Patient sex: M
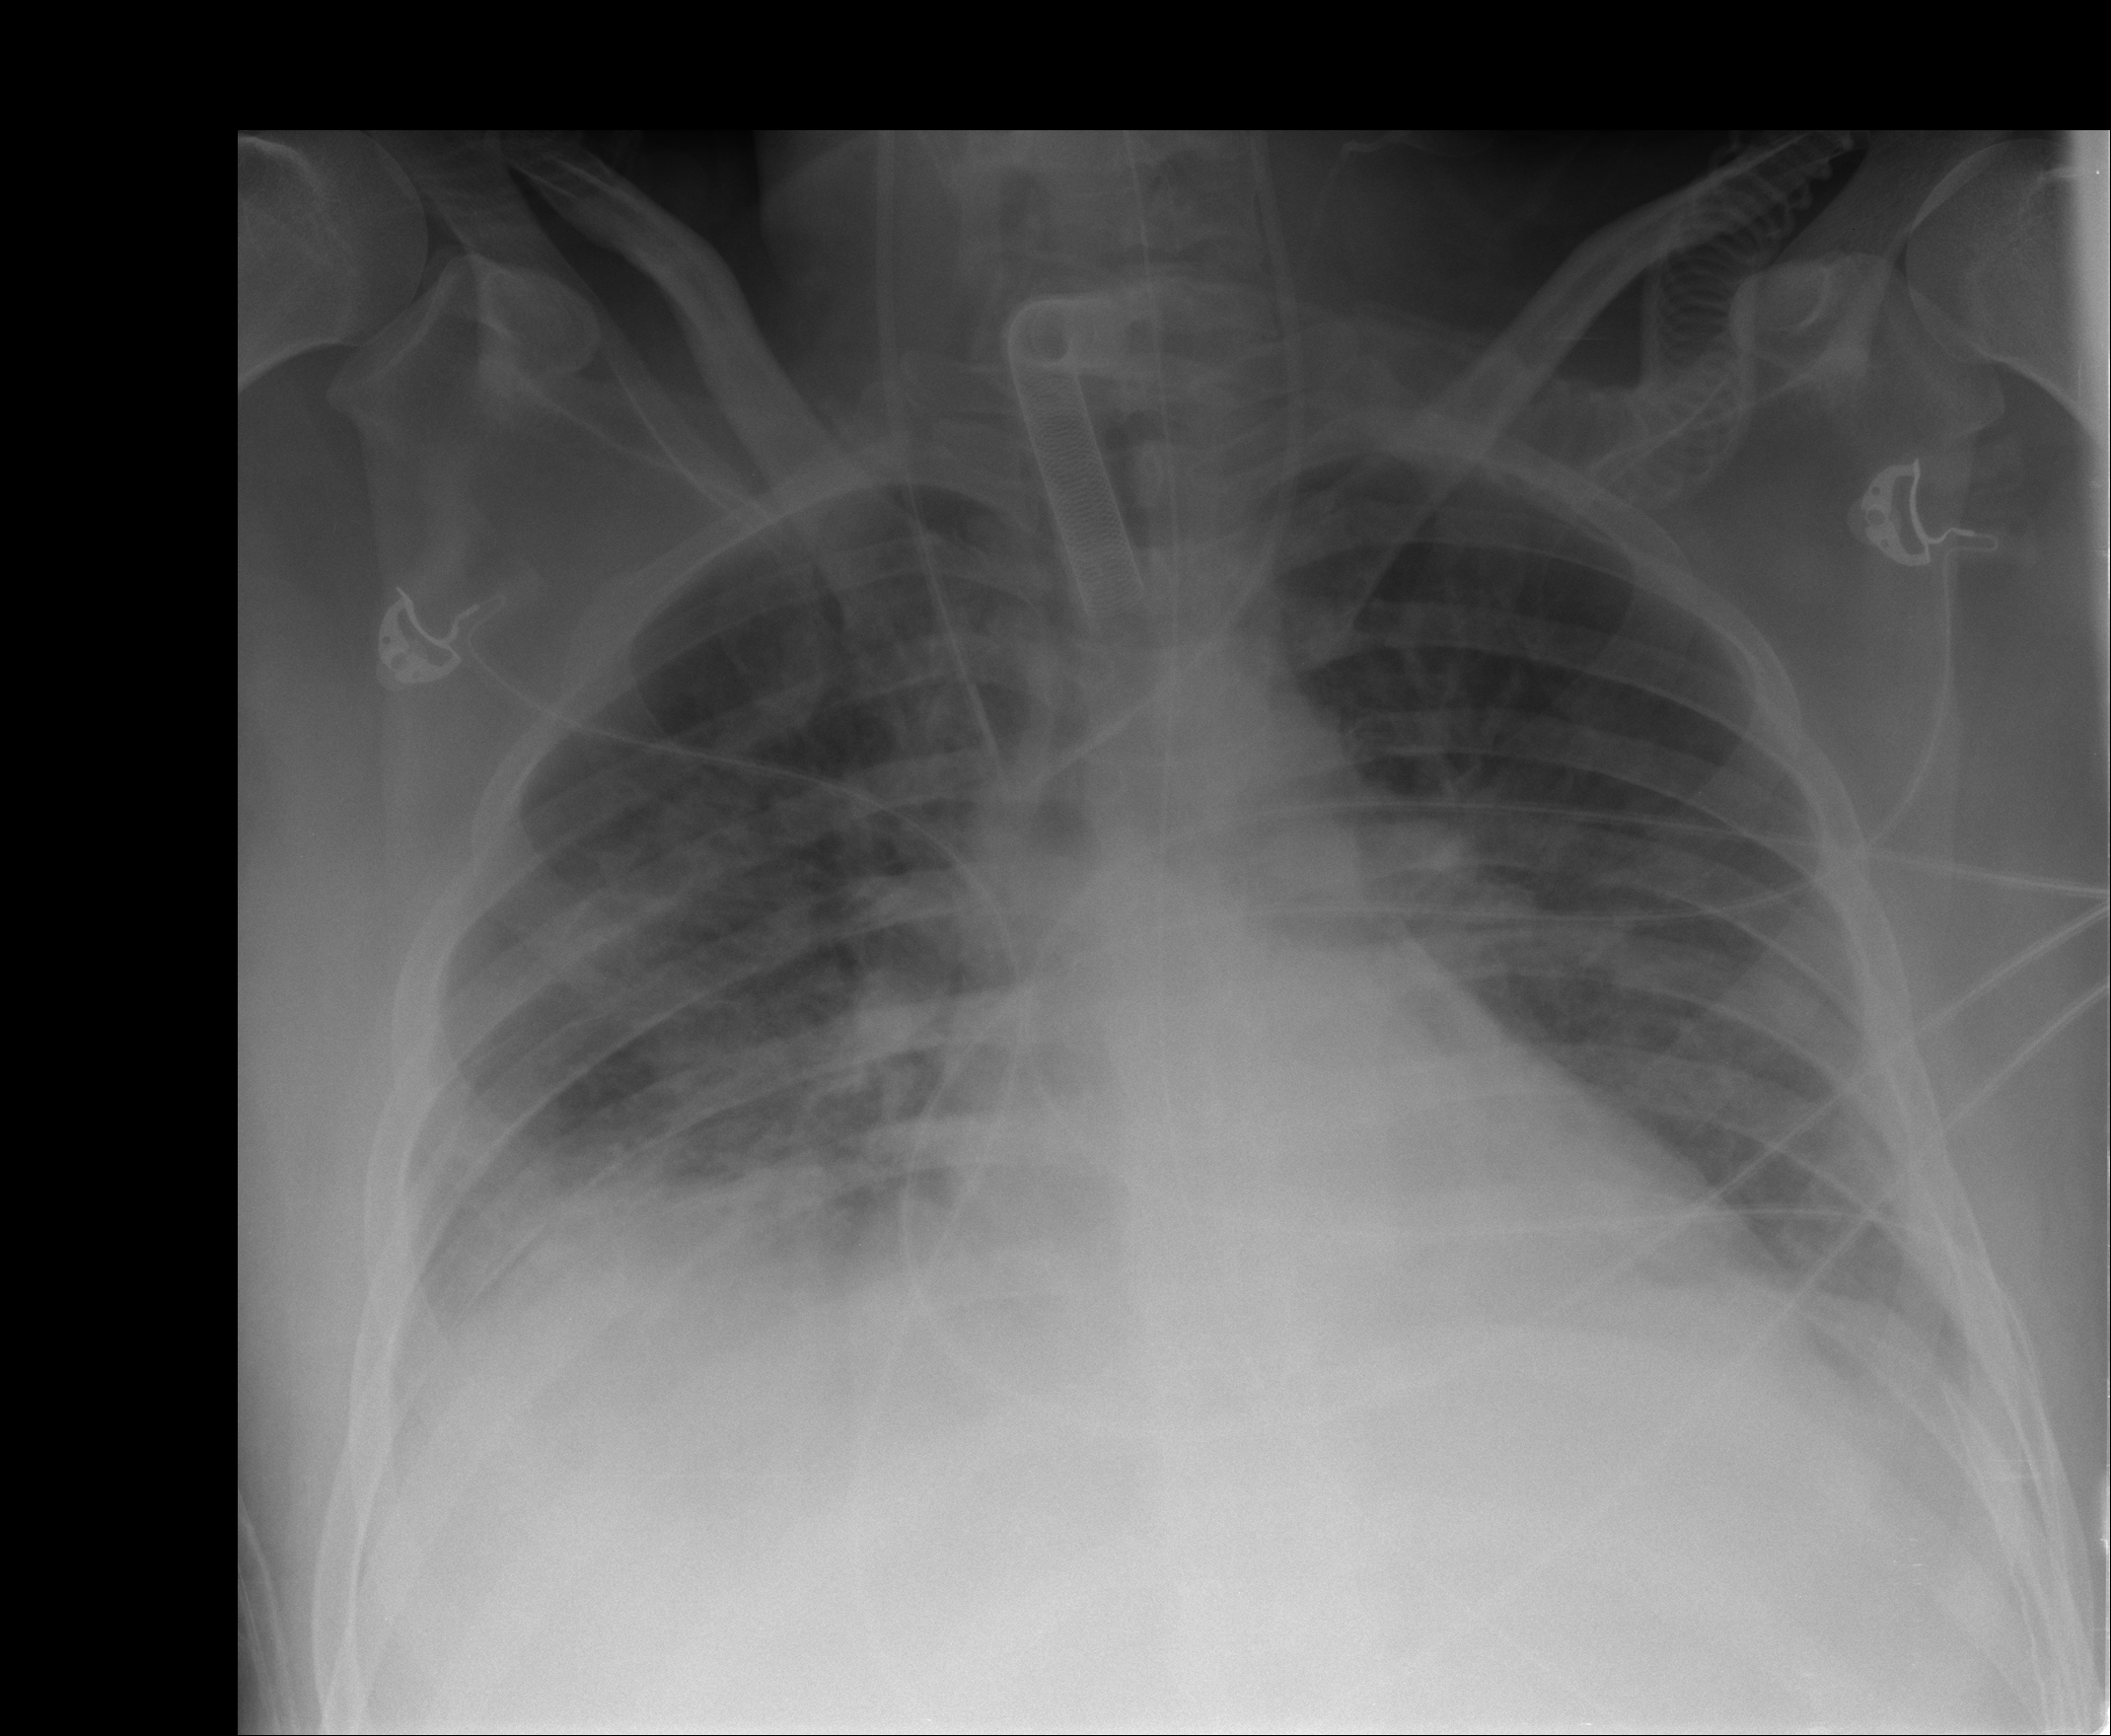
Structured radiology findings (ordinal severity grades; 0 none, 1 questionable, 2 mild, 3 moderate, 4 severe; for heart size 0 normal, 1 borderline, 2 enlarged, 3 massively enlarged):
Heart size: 2
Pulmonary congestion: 0
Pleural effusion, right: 2
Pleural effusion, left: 1
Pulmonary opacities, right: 0
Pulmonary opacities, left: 0
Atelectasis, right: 0
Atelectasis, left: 0